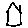
Label: house